Question: When attempting to generate TypeDefs for this file (named) globals.ts, I am seeing these errors. Cannot find name 'DataView', 'Map', 'Set' and 'WeakMap'. I found 'weakmap' is defined in lib.d.ts, but that's not in my project..
I'm running TS 1.5 [beta], but suspect some other fundamental typedef (missing) issue. Please advise on where to find proper typedefs.

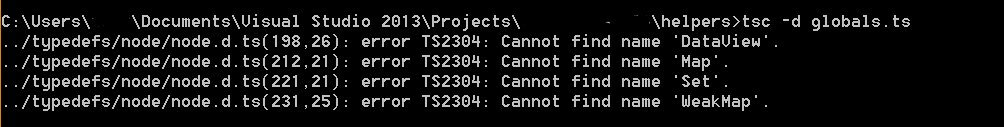
Answer: 'DataView', 'Map', 'Set' and 'WeakMap' are ES6 classes. The compiler can't find them when you target ES5. You can comment out corresponding lines in 'node.d.ts' to get rid of the errors.
Another option would be to compile with '--target ES6'